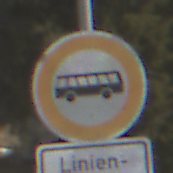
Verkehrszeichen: VerbotKraftomnibusse
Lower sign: BesondereFahrzeugeUndTransportgueter2
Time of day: Midday
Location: Outdoor (Nature)
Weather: PartlyCloudy
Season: NotSpecified
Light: Natural